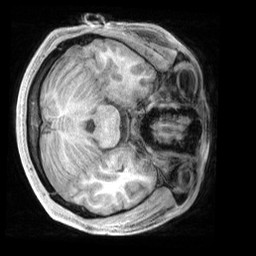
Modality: T1w
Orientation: axial
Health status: healthy
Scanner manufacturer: siemens
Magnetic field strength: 3 T
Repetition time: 2.4 s
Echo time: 0.00201 s